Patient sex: F
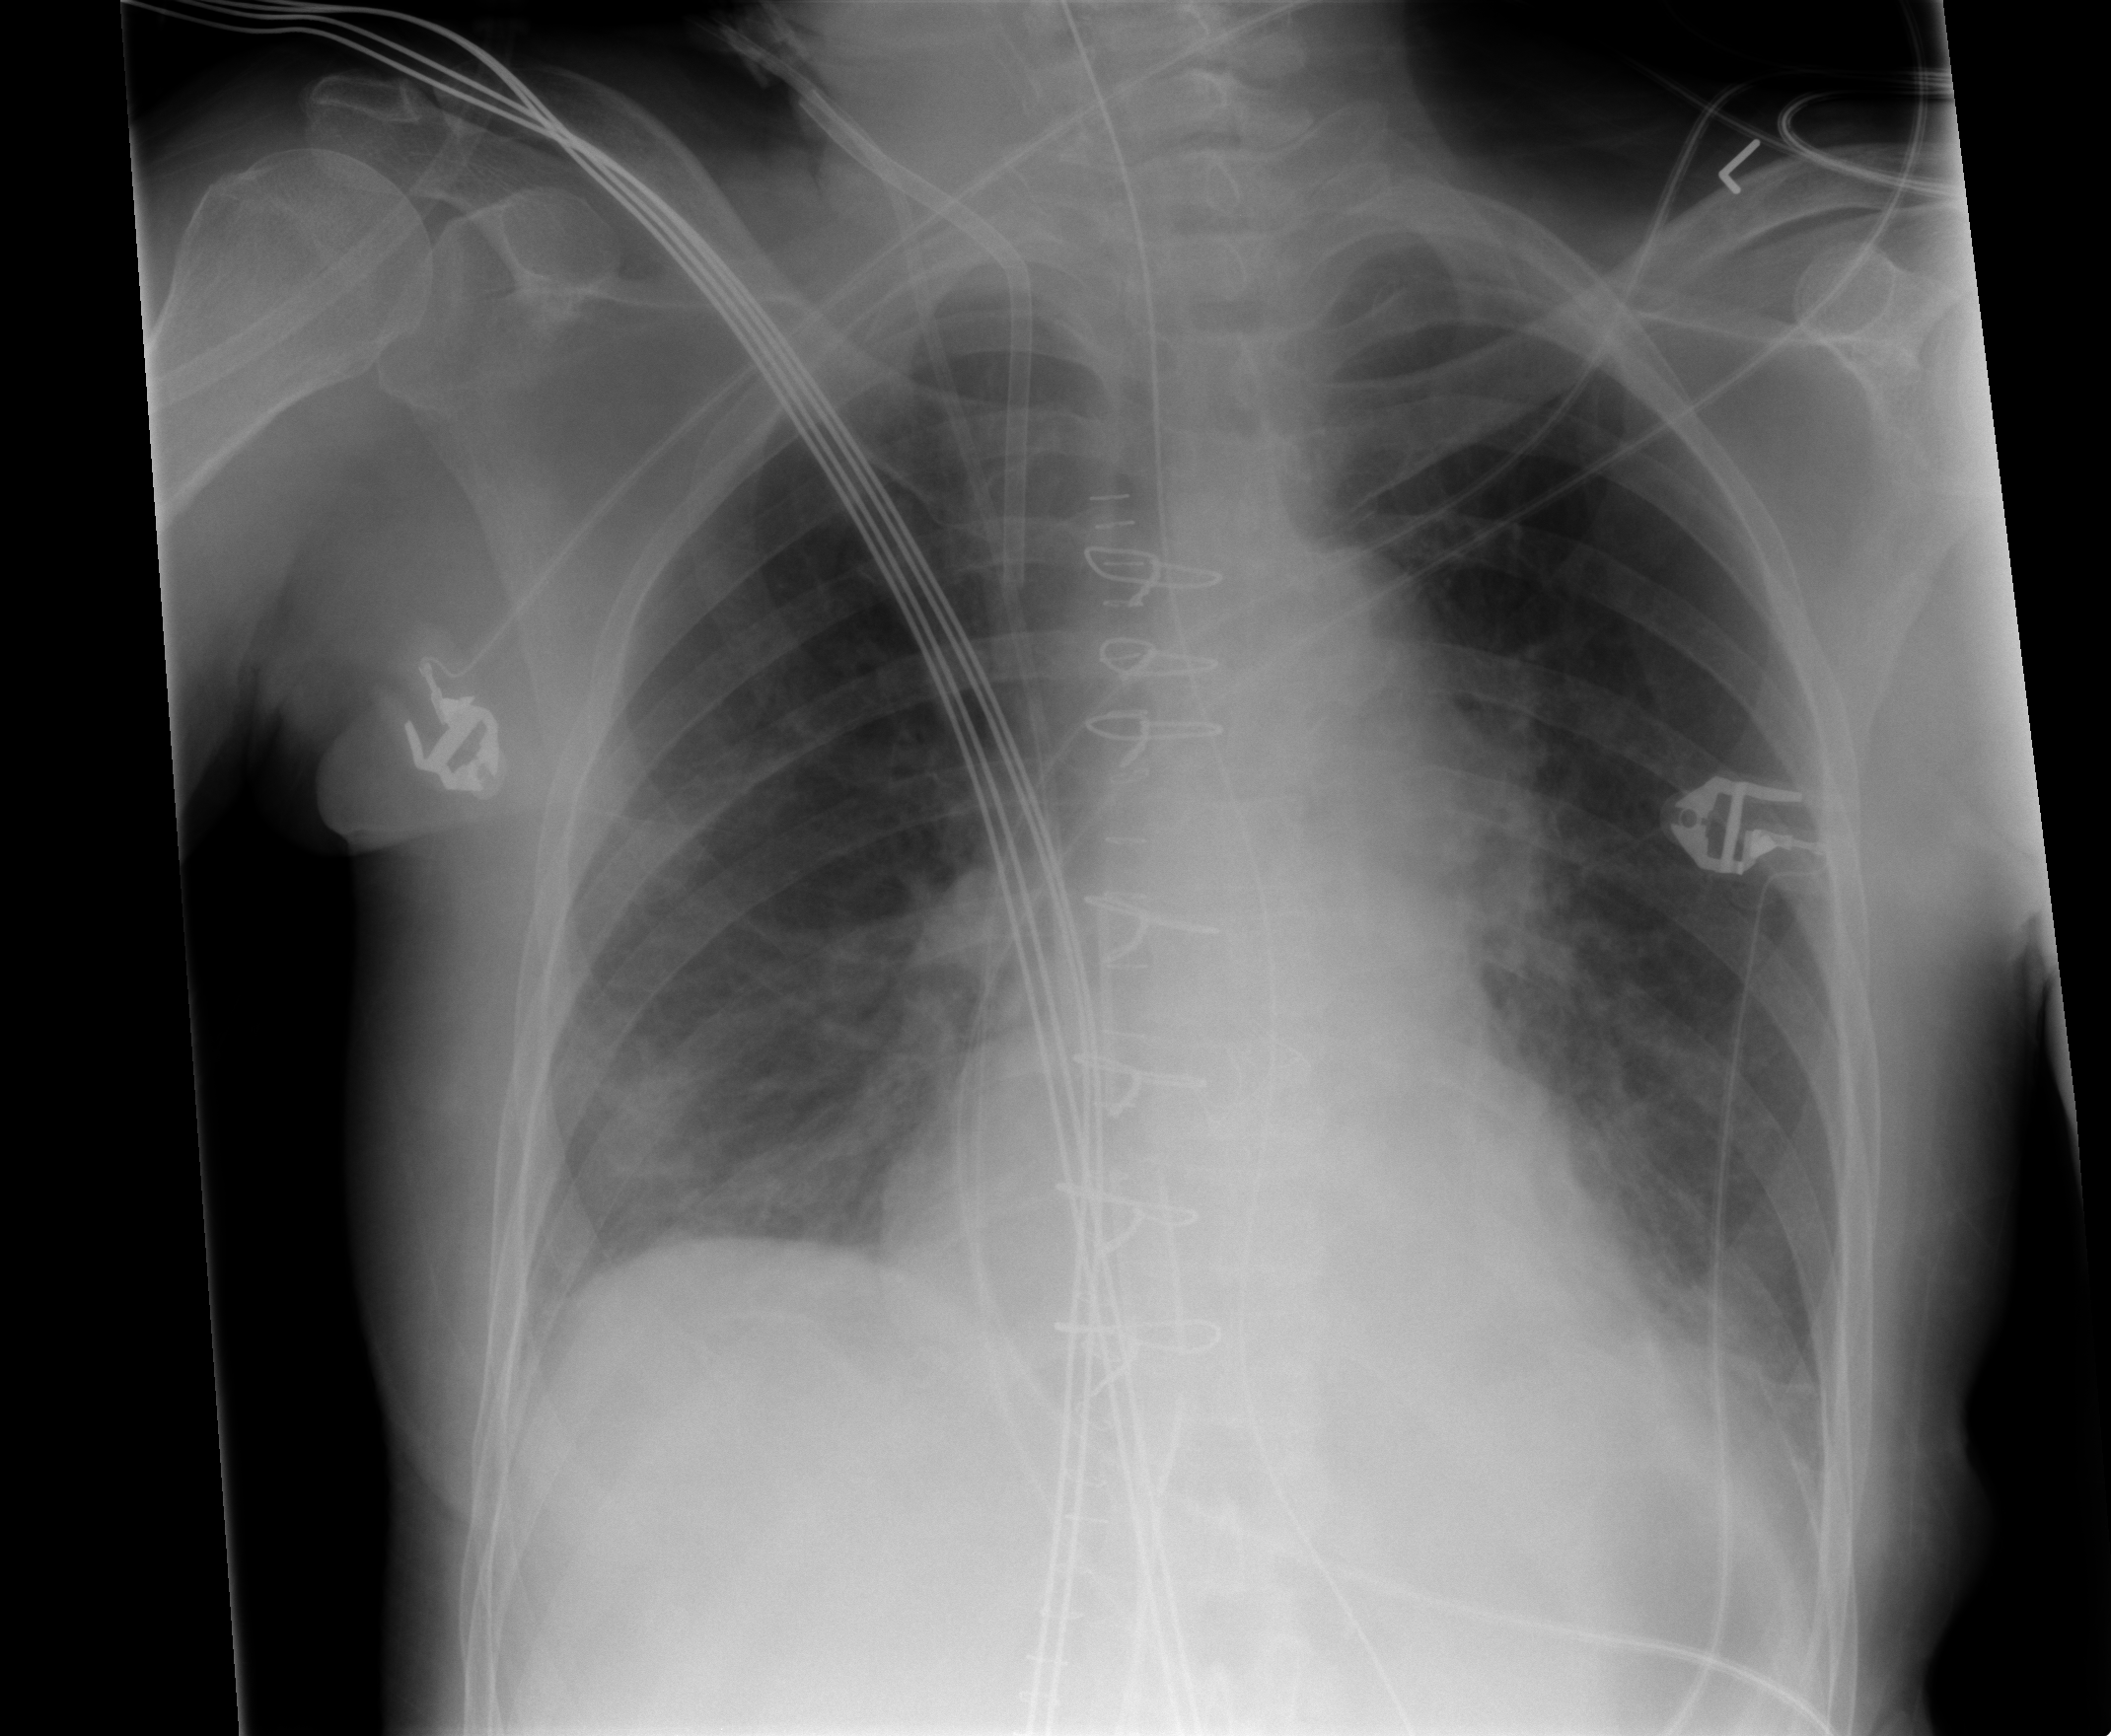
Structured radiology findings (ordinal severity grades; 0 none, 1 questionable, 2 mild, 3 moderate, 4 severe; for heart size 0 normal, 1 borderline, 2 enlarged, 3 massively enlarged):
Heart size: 0
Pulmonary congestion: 1
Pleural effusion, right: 0
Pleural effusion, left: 0
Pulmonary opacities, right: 1
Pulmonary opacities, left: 0
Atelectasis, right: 2
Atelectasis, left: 2